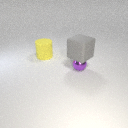
small purple metal sphere in front of large yellow rubber cylinder